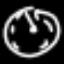
Label: clock